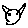
Label: cat